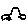
Label: car